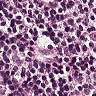
Metastatic tissue present: yes